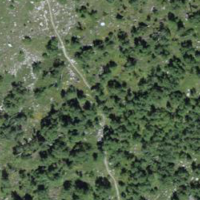
EUNIS habitat code: 31
Species observed at this site:
Rubus saxatilis